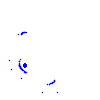
Particle: kaon